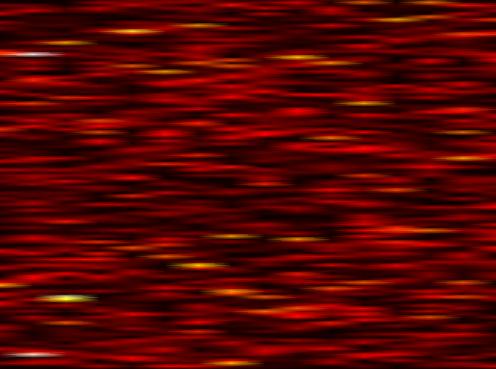
Label: OFDM